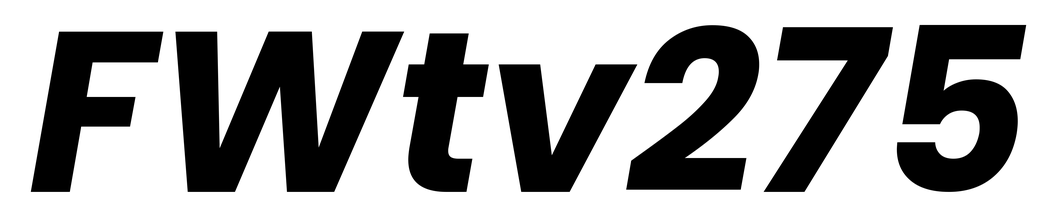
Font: Poppins-BoldItalic